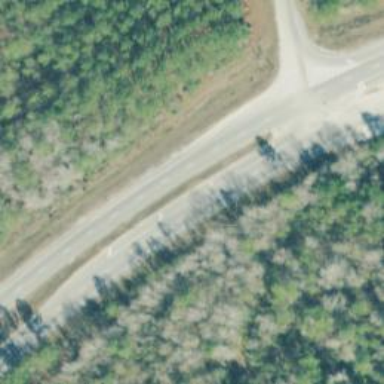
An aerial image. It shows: Asphalt road designated as trunk highway.